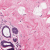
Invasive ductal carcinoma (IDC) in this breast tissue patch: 0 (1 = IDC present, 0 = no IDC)